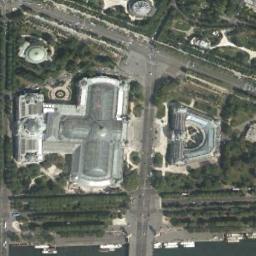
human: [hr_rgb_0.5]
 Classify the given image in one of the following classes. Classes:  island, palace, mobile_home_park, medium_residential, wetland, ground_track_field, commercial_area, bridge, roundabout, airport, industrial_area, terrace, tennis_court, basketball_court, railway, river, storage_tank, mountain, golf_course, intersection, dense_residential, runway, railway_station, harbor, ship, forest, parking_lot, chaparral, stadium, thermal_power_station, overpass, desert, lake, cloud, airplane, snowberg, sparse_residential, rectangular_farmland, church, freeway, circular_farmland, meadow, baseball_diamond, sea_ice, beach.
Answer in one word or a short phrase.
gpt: palace